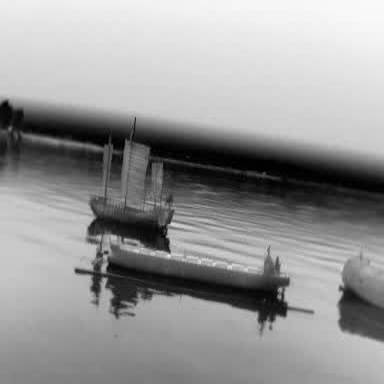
There is a sailboat in the infrared image.